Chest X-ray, AP view. Patient: 19 years old, sex M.
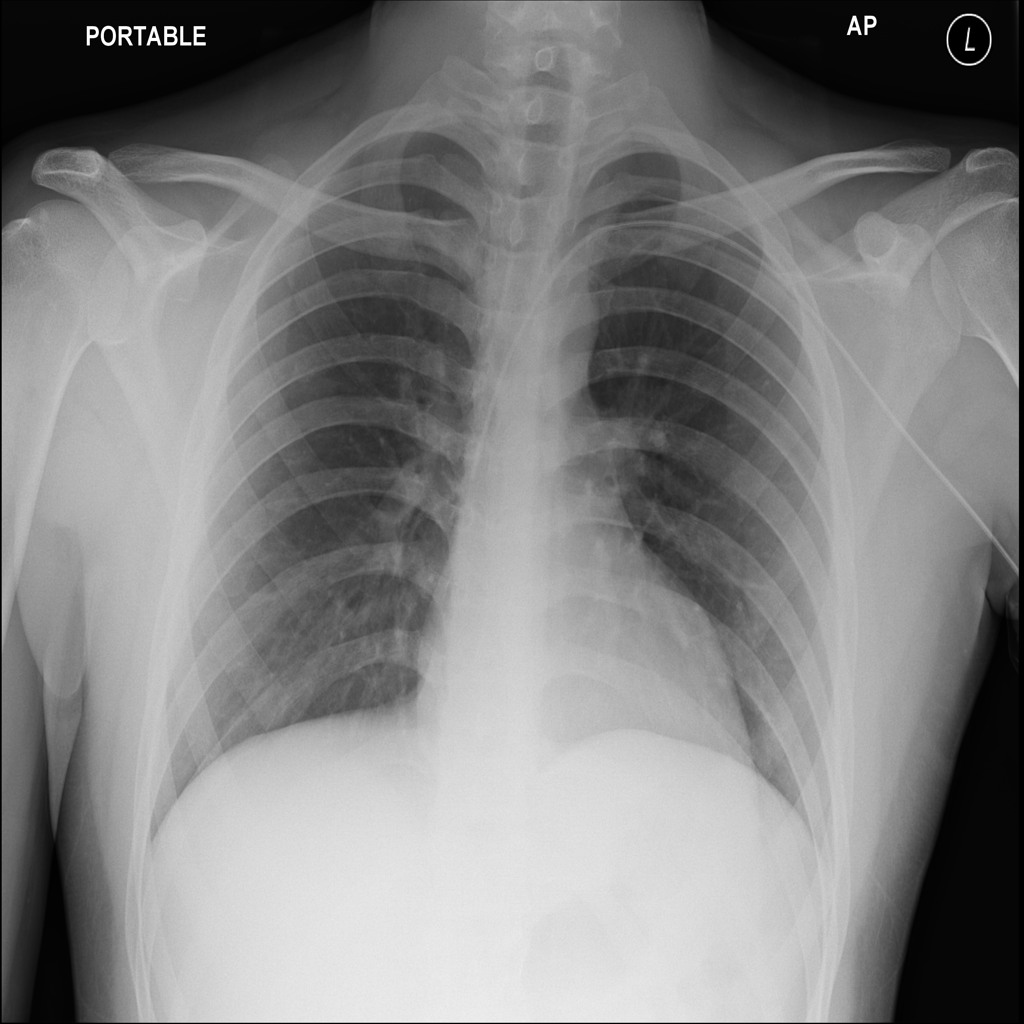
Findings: No Finding